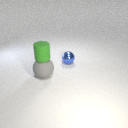
large gray rubber sphere in front of small blue metal sphere